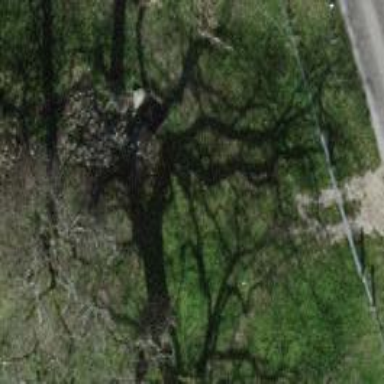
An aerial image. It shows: Beautiful tree in nature.